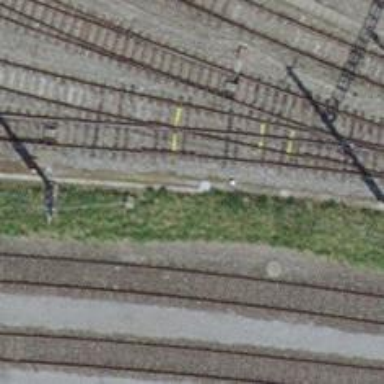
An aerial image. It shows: Single-track electrified railway yard with contact line electrification.